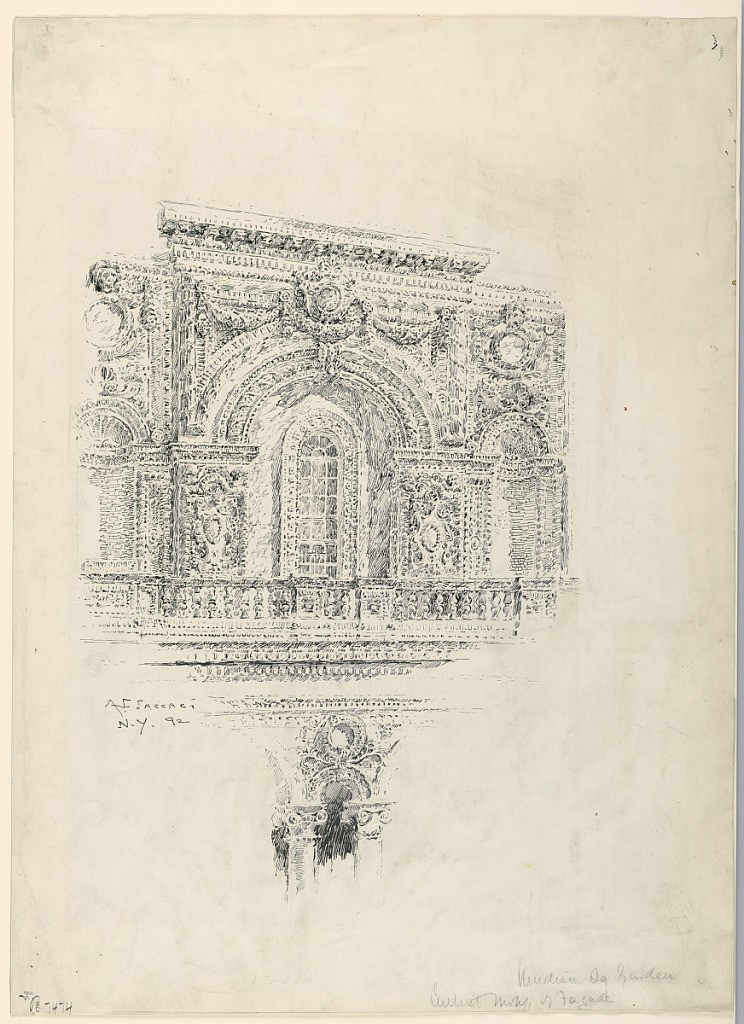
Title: Center of the Madison Avenue Façade, Madison Square Garden
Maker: August-Florian Jaccaci, American, 1856–1930
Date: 1892
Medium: Pen and ink on paper
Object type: Drawing
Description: Center of the Madison Avenue facade of the Madison Square Garden.